Interaction volume radius: 5 \u00c5
Interaction volume height: 35 \u00c5
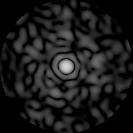
Disorder parameter: 0.8112